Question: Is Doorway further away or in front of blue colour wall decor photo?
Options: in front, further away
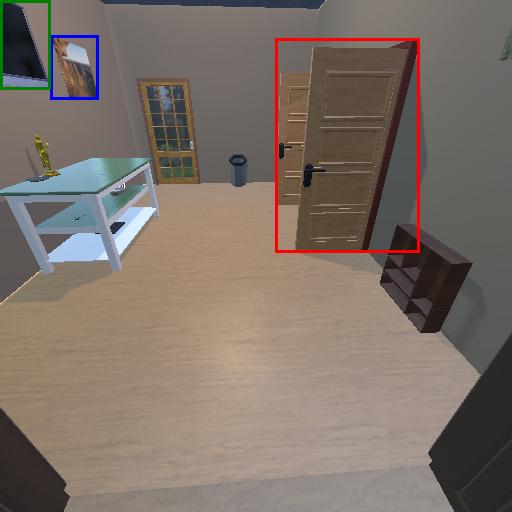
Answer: in front